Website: ulta-beauty
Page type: payment
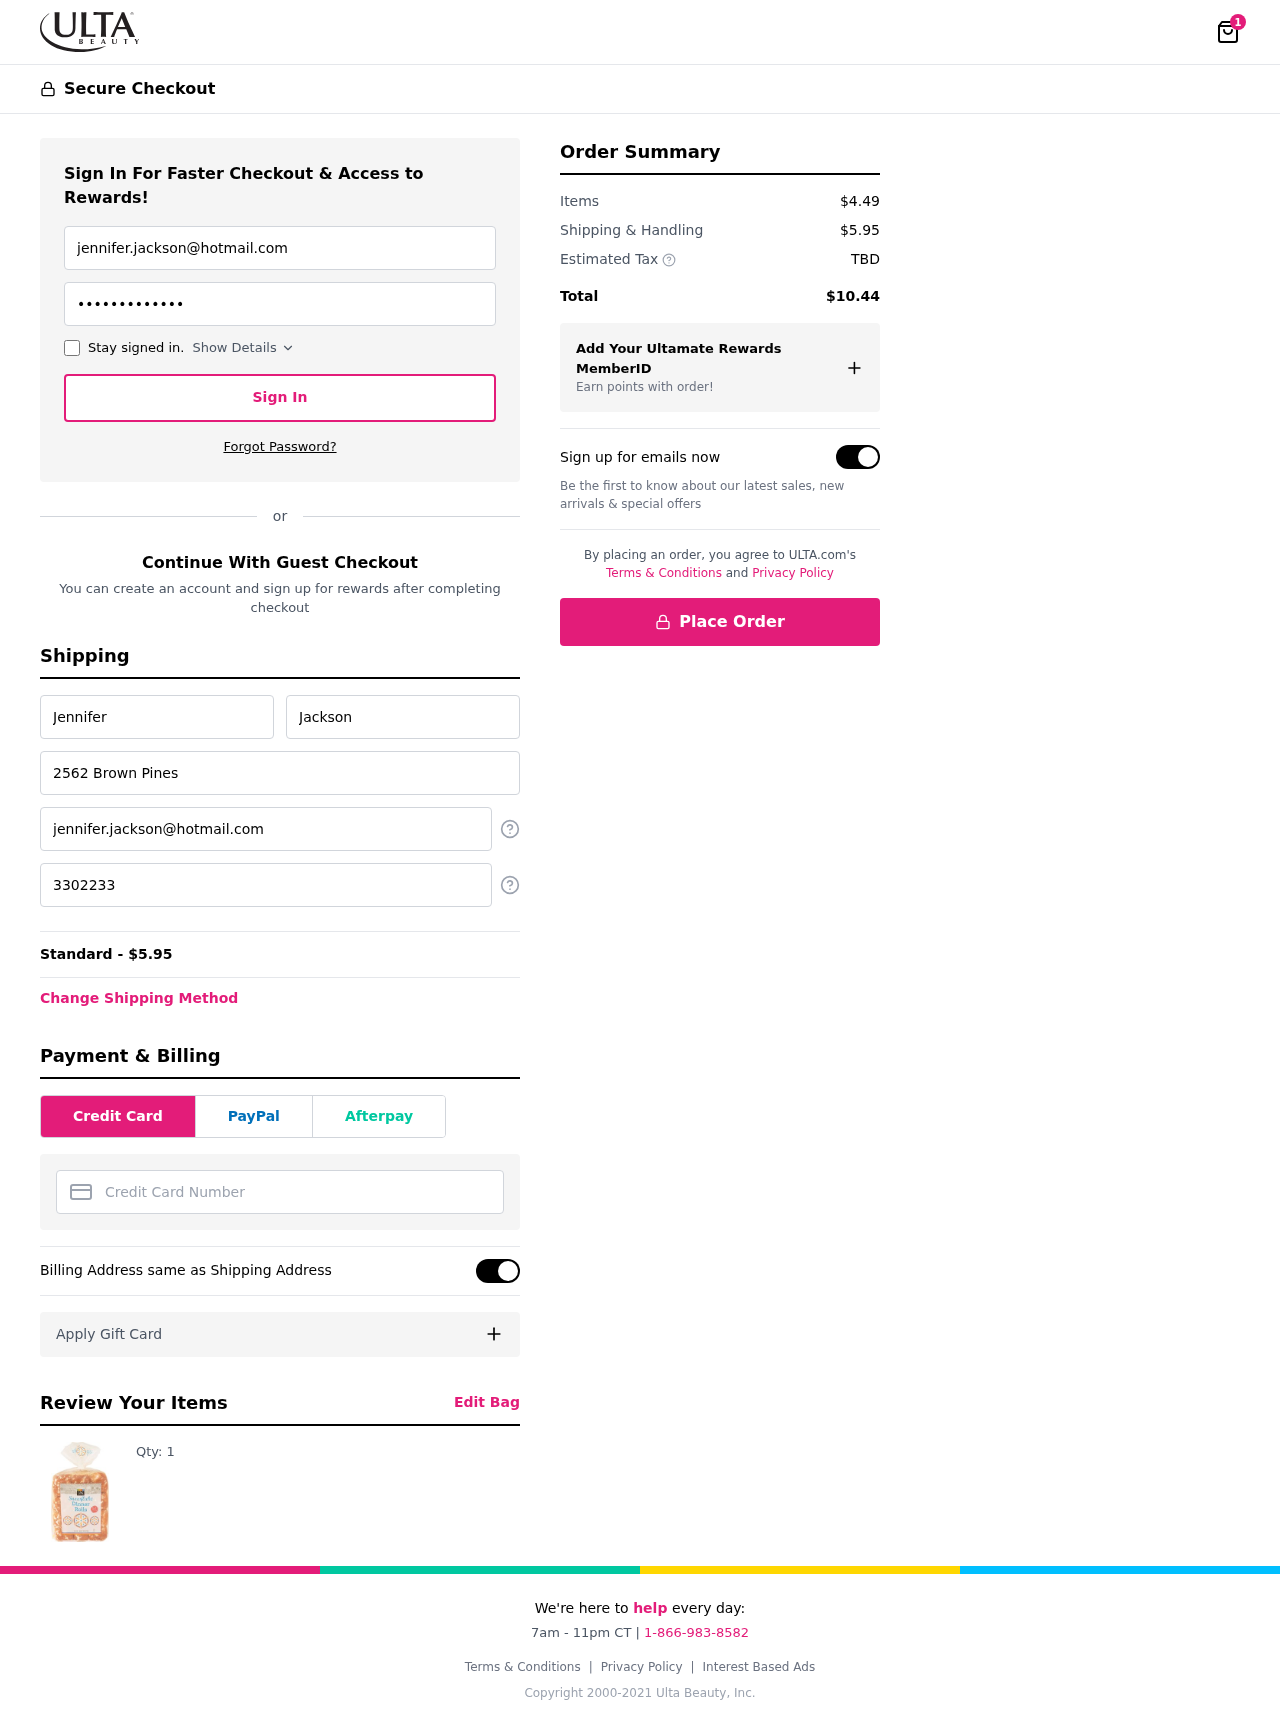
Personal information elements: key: PII_CARD_NUMBER
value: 2226 9329 1293 7693
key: PII_EMAIL
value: jennifer.jackson@hotmail.com
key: PII_FIRSTNAME
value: Jennifer
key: PII_LASTNAME
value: Jackson
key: PII_PHONE
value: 3302233442
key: PII_STREET
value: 2562 Brown Pines
Product elements: key: PRODUCT1_QUANTITY
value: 1
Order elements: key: ORDER_NUM_ITEMS
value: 1
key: ORDER_SHIPPING_COST
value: $5.95
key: ORDER_SHIPPING_COST
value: Standard - $5.95
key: ORDER_SUBTOTAL
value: $4.49
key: ORDER_TAX
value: TBD
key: ORDER_TOTAL
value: $10.44